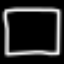
Label: square